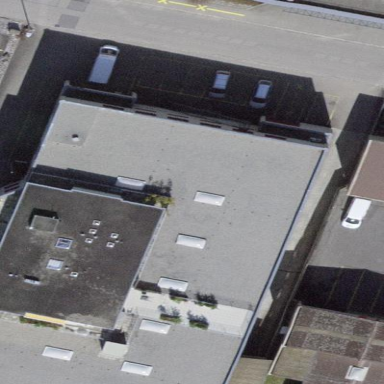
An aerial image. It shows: Garage.